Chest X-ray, AP view. Patient: 29 years old, sex M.
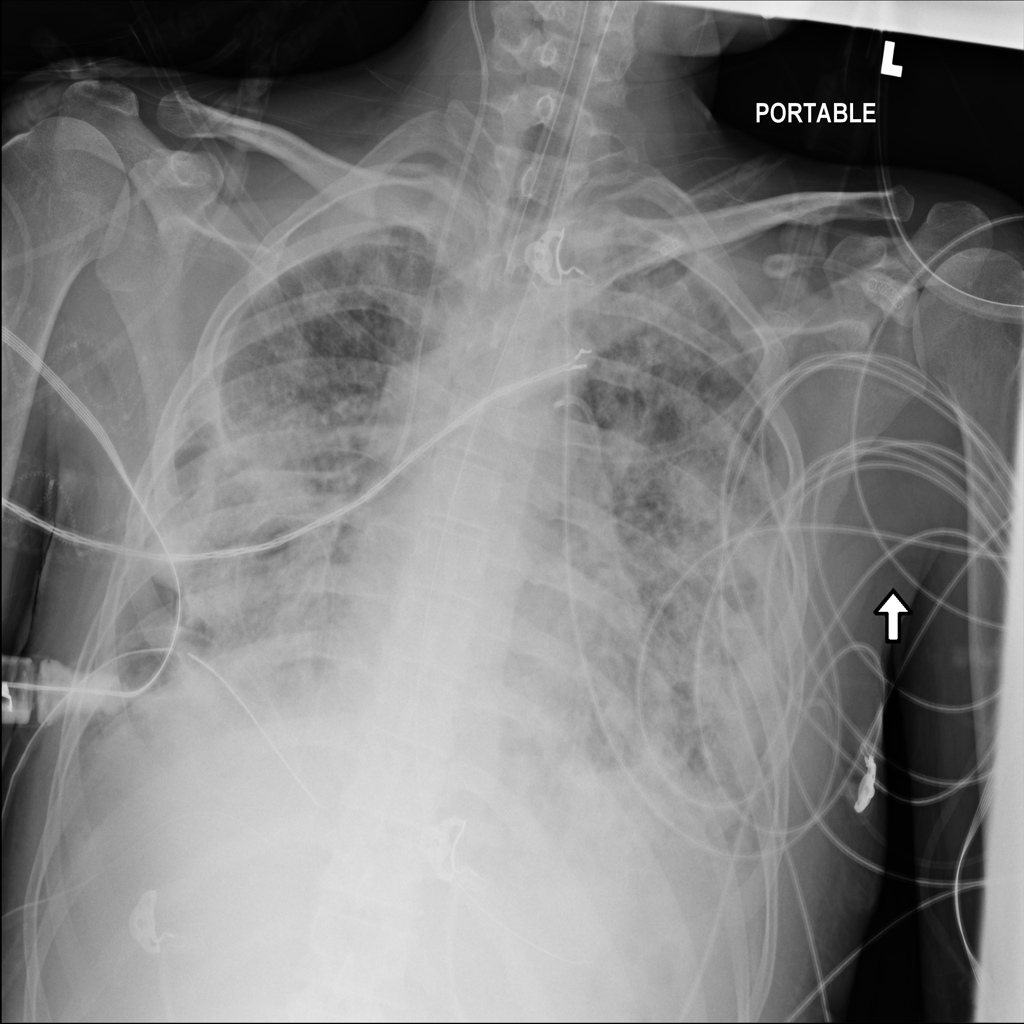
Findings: No Finding